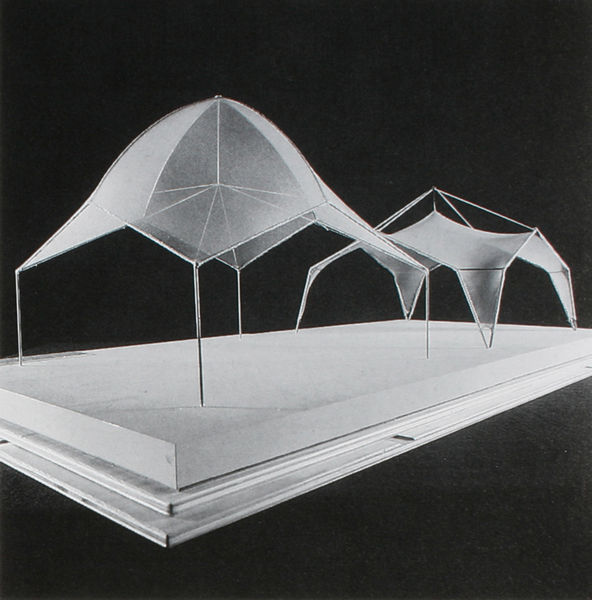
Titel: Addierbare Zelteinheiten
Künstler: Frei Otto
Schlagwörter: architektur, modell, zwei, entwurf, zeltdach, frei otto